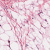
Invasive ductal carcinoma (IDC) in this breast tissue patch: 0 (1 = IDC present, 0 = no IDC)